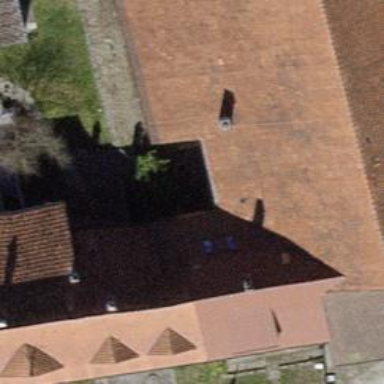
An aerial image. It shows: Gabled roof house.